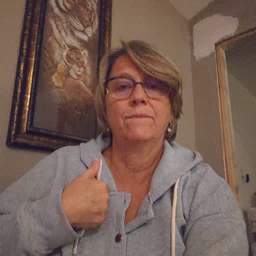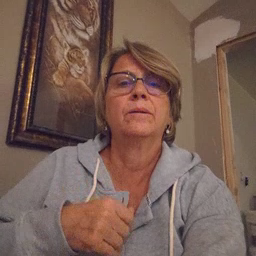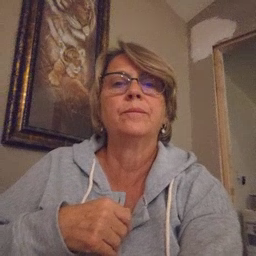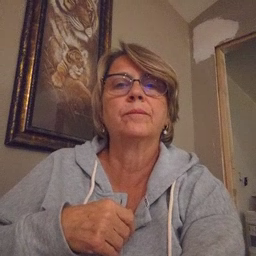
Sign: have